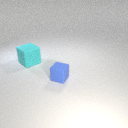
small blue rubber cube in front of large cyan rubber cube